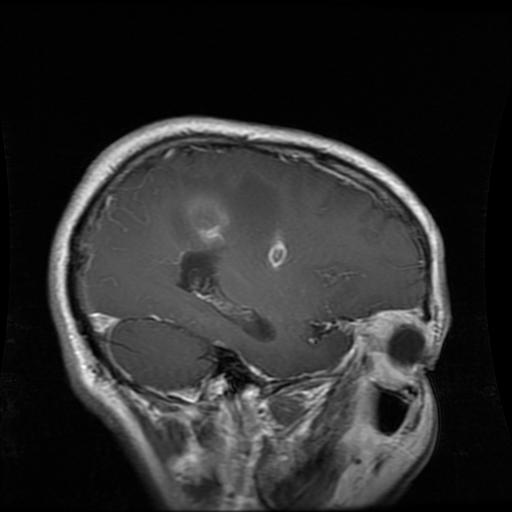
Label: glioma